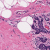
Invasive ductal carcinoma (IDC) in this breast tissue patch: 0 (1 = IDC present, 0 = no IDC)